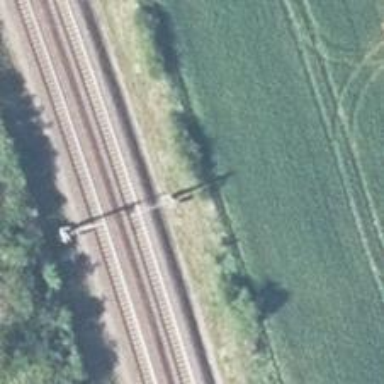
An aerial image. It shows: Milestone along the railway with catenary mast.